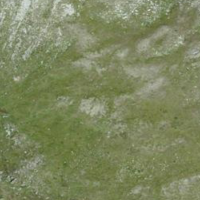
EUNIS habitat code: 26
Species observed at this site:
Arnica montana